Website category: book
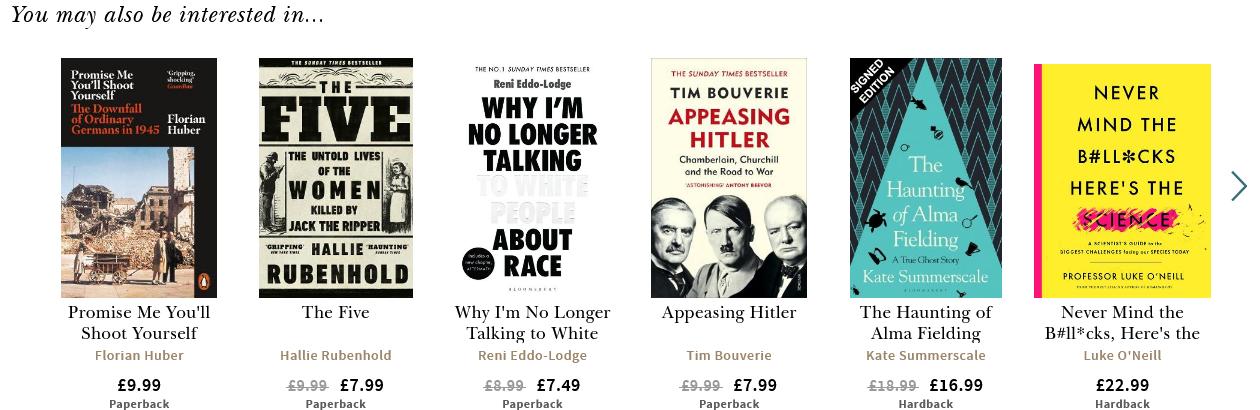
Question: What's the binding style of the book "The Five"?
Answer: Paperback

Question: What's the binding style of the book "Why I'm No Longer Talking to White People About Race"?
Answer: Paperback

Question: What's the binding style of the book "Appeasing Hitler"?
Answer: Paperback

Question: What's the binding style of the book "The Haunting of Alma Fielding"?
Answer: Hardback

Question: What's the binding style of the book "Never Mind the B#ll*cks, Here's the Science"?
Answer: Hardback

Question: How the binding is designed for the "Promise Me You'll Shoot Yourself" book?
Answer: Paperback

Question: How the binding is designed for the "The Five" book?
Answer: Paperback

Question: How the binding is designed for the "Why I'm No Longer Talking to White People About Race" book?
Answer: Paperback

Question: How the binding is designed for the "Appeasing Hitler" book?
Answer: Paperback

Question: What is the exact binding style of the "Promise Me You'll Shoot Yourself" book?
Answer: Paperback

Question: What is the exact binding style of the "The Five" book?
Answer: Paperback

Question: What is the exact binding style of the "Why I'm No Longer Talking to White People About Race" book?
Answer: Paperback

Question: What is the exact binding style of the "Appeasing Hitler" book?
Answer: Paperback

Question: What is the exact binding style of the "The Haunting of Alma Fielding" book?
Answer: Hardback

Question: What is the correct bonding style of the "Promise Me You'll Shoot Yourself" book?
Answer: Paperback

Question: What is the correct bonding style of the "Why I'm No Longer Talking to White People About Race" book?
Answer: Paperback

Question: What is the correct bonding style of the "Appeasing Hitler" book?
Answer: Paperback

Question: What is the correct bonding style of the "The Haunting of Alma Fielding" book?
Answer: Hardback

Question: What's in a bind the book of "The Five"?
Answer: Paperback

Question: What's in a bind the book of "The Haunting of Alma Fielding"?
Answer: Hardback

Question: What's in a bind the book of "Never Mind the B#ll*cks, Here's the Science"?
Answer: Hardback

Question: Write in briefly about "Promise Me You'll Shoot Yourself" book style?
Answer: Paperback

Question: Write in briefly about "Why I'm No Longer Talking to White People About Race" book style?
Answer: Paperback

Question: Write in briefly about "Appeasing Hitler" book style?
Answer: Paperback

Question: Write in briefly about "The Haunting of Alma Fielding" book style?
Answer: Hardback

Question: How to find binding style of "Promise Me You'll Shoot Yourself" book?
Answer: Paperback

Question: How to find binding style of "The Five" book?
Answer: Paperback

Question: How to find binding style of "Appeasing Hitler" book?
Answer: Paperback

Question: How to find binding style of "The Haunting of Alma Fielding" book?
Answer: Hardback

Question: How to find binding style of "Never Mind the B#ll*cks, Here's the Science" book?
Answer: Hardback